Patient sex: F
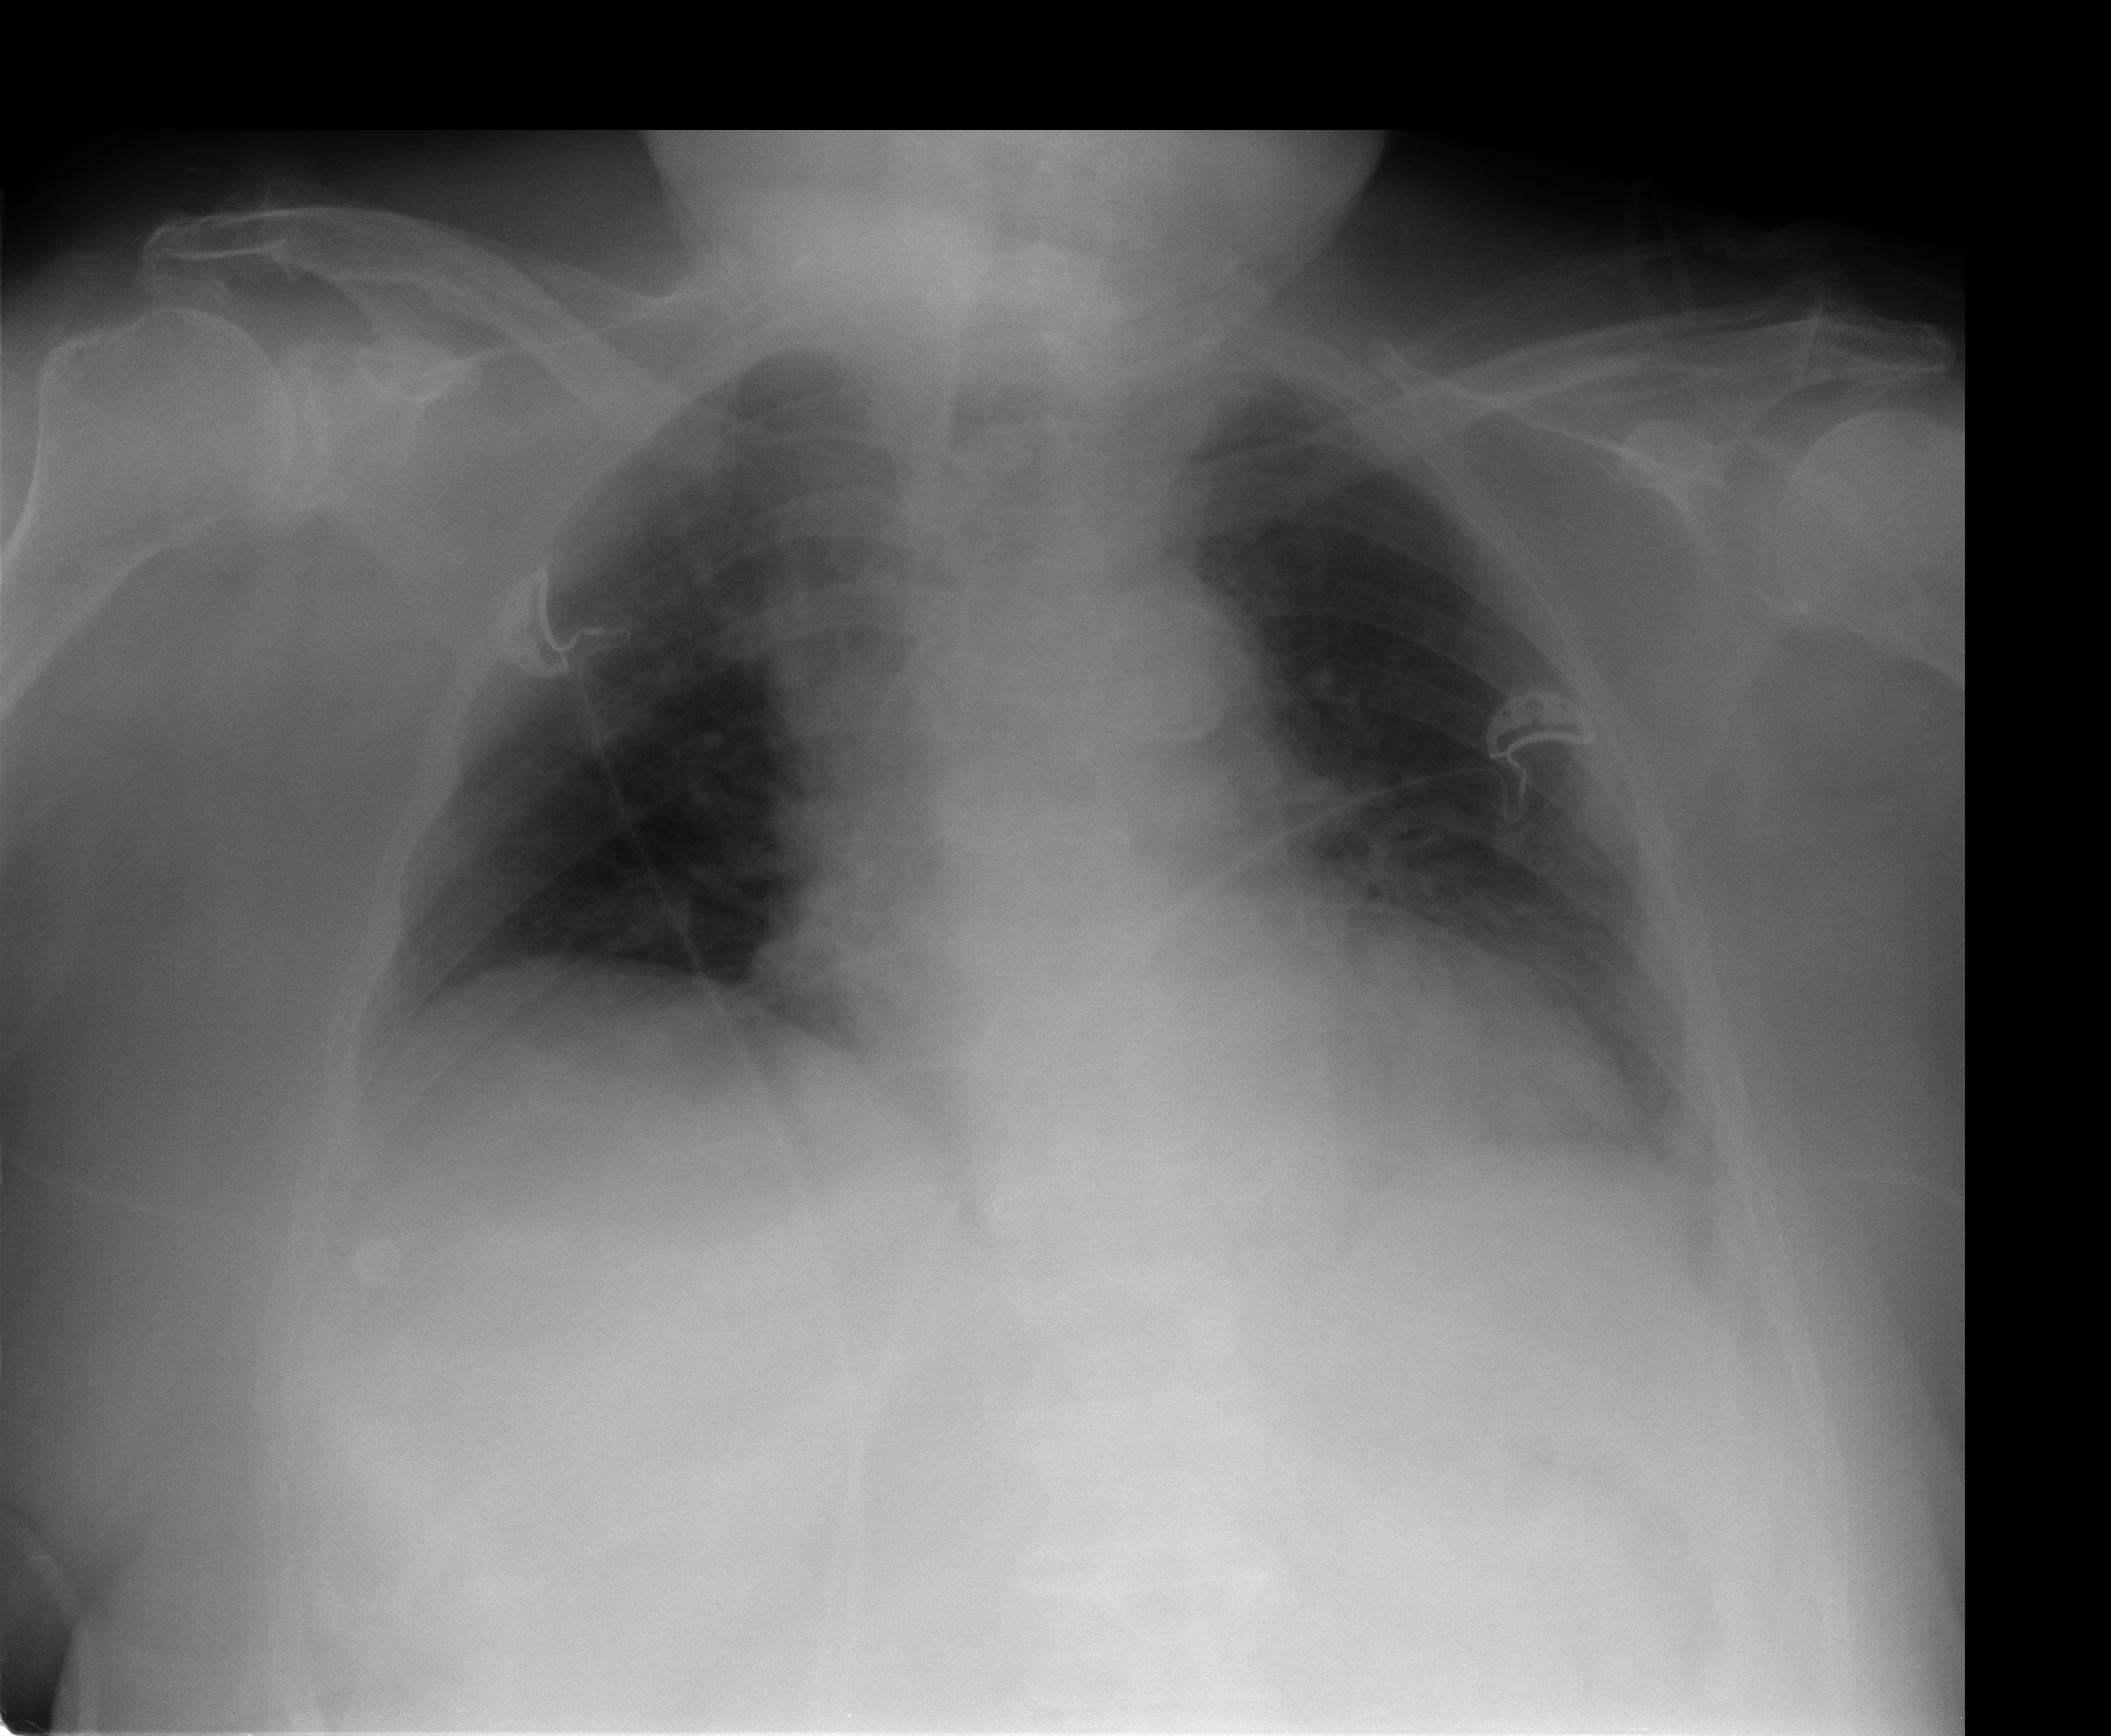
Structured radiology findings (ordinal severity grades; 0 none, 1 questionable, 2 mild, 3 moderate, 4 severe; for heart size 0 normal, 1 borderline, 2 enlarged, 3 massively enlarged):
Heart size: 1
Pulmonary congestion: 0
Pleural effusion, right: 0
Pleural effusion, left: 1
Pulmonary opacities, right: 0
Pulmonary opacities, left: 2
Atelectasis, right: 0
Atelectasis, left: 0